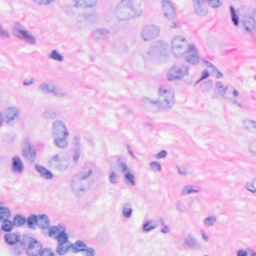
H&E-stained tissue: Breast